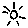
Label: sun